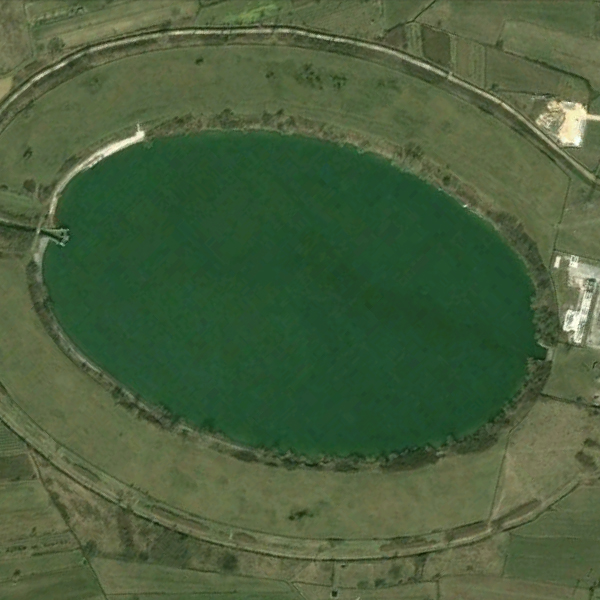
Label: Pond